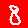
Digit: 8